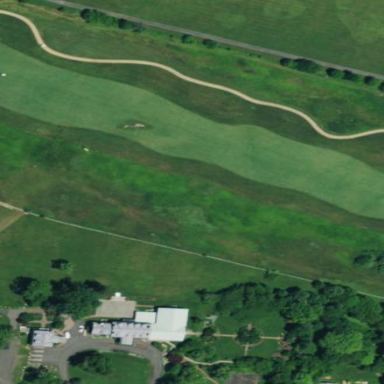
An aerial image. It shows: Golf tee on grassy land.